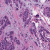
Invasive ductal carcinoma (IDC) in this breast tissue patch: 1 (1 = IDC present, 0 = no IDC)